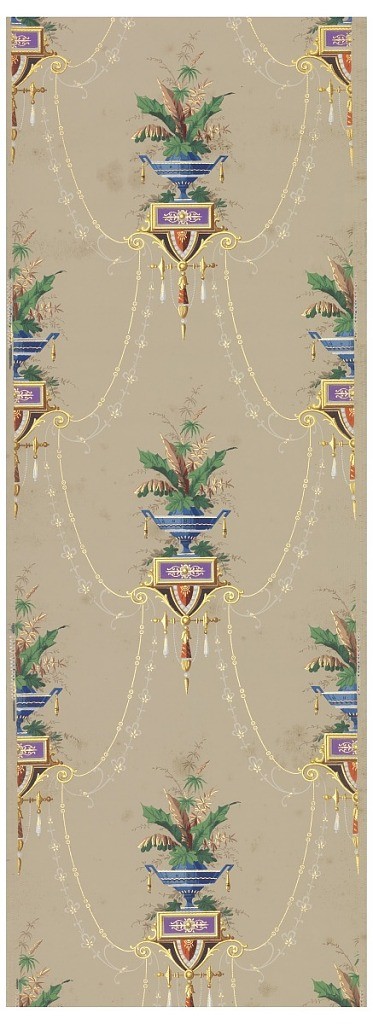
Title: Sidewall
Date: ca. 1875
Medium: Machine-printed paper, embossed
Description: Stylized Egyptian vase shape. Vase contains exotic foliage with jewel-like pendants.